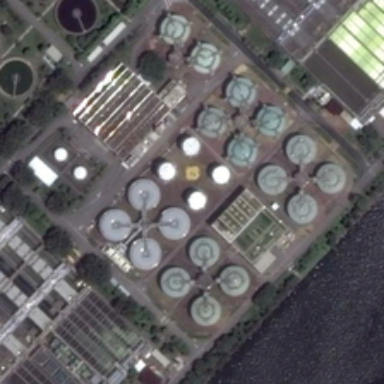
The oil tanker is equipped with a large number of oil tanks in the dark .